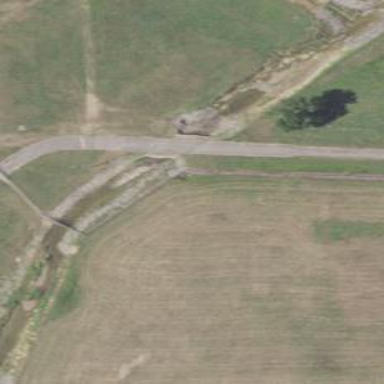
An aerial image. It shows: Service road on bridge.